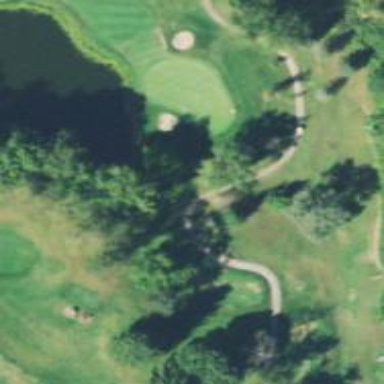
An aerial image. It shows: Golf tee on grassy land.